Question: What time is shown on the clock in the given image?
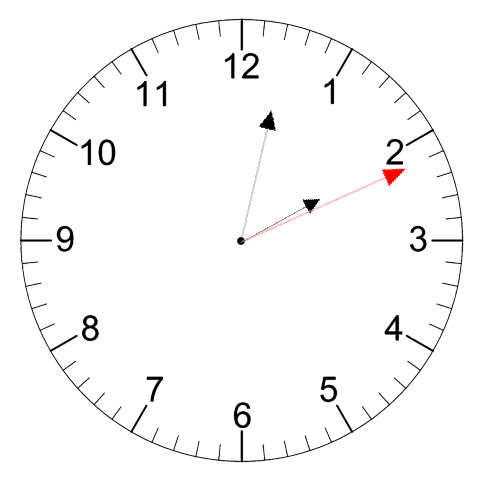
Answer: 02:02:11